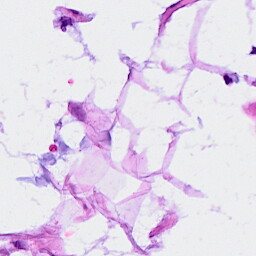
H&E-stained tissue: Breast